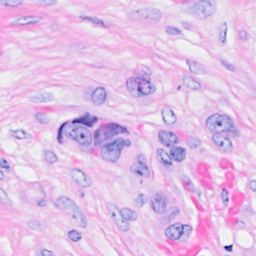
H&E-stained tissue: Breast